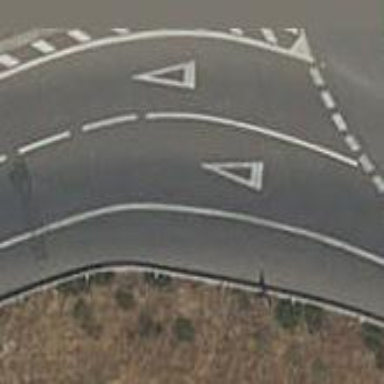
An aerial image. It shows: Road with "give way" sign.